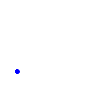
Particle: pion